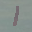
Label: 1